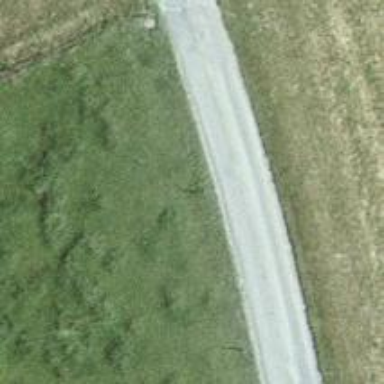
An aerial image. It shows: Track with grade 2 gravel surface.